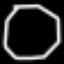
Label: octagon